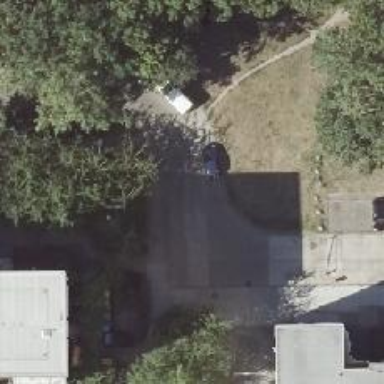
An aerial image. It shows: Concrete footway.